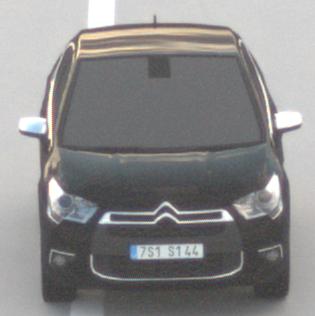
Make: Citroen
Model: DS 4 VTi 120
Detailed model: DS 4
Model produced from: 2011/05
Model produced until: 2015/01
Doors: 5
Color: black
Road condition: dry road
Daytime: sunrise or sunset
Contrast: low contrast